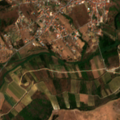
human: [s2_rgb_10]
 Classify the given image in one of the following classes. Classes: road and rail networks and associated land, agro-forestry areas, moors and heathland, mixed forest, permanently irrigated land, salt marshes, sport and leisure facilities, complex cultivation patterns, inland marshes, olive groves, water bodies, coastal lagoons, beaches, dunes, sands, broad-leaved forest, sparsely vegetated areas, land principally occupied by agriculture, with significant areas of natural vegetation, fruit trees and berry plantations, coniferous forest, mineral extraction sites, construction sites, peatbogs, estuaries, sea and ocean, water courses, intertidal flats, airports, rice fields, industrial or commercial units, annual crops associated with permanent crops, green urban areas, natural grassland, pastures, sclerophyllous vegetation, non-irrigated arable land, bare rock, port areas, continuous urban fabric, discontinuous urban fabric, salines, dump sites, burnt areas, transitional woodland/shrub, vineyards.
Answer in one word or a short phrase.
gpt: discontinuous urban fabric, non-irrigated arable land, vineyards, complex cultivation patterns, land principally occupied by agriculture, with significant areas of natural vegetation, broad-leaved forest, mixed forest